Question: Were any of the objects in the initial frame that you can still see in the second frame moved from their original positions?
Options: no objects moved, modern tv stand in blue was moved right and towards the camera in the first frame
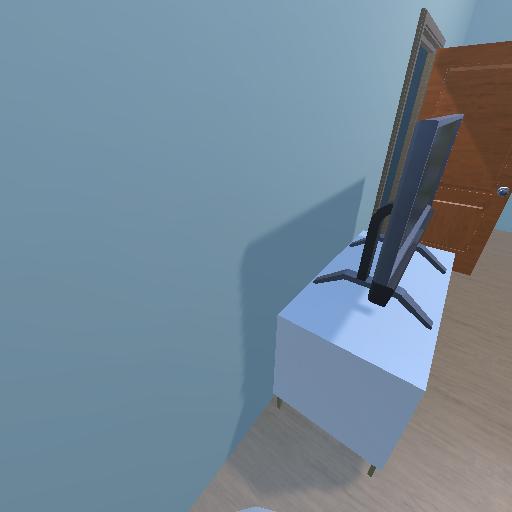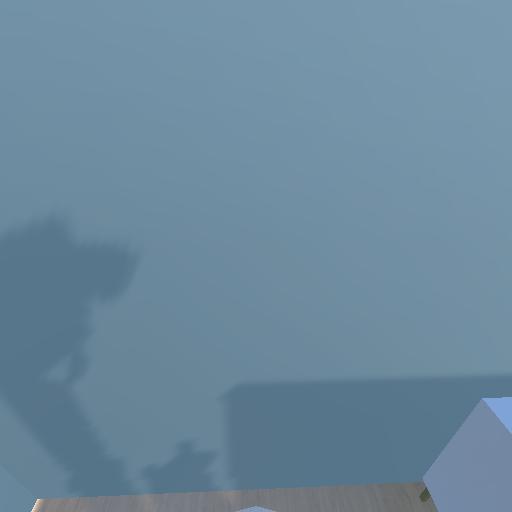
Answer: no objects moved